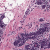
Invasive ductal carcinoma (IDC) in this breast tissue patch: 0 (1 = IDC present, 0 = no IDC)